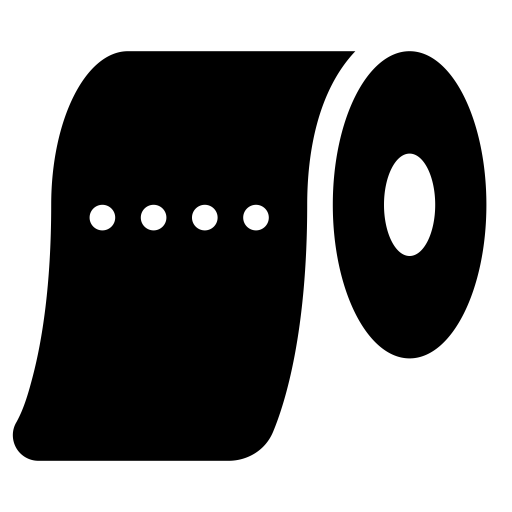
Tags: icon, FontAwesome, fa-icon, solid, toilet, paper